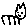
Label: cat